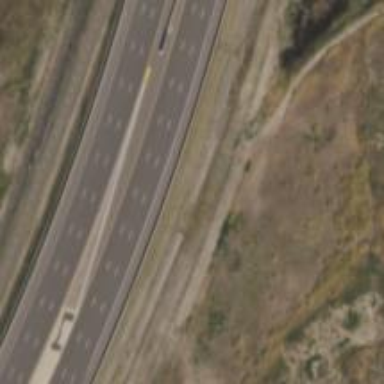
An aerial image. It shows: This image shows trunk highway that functions as expressway.